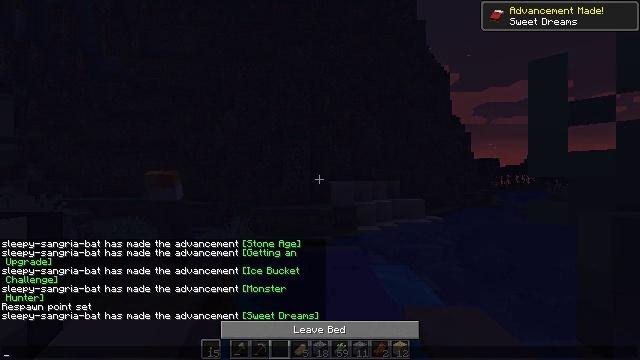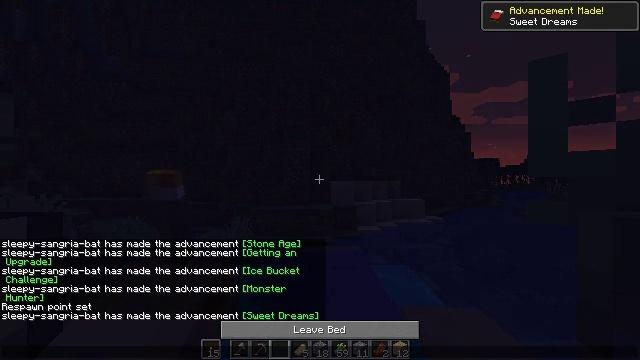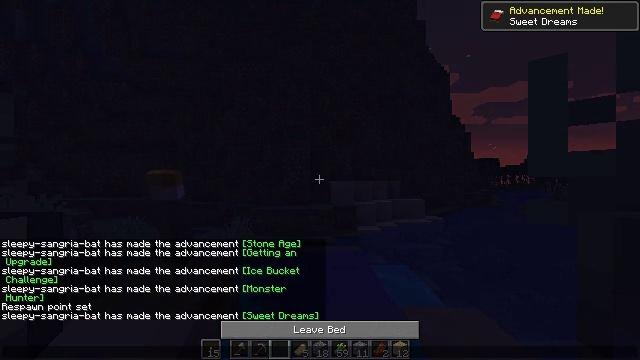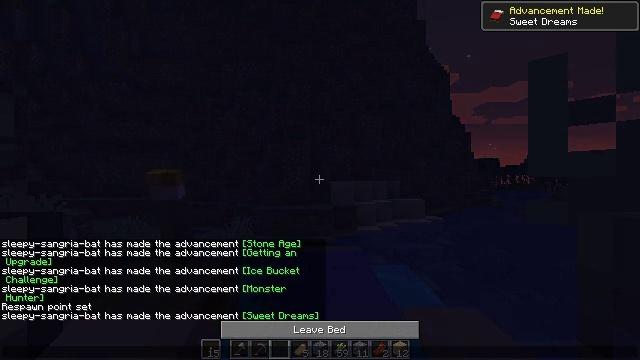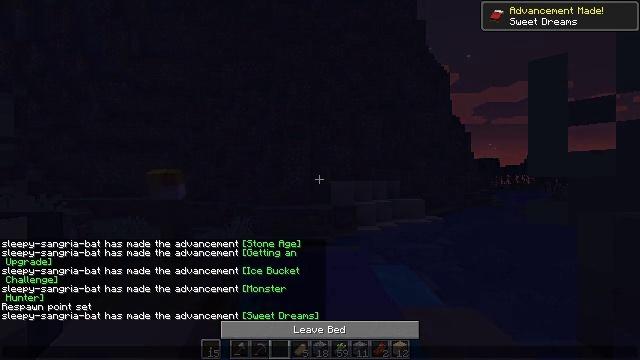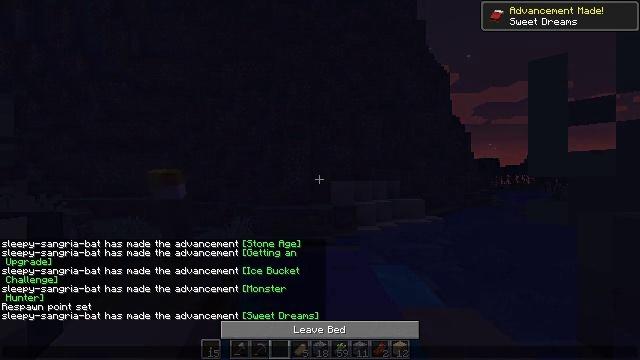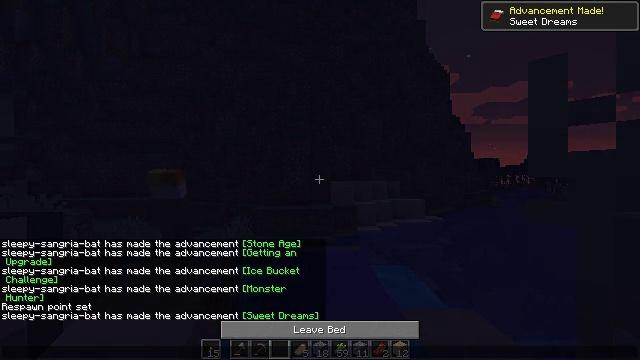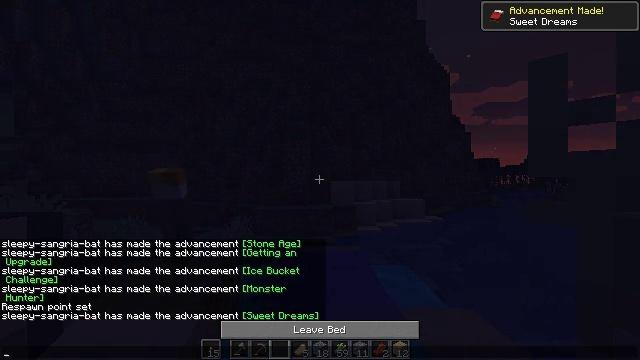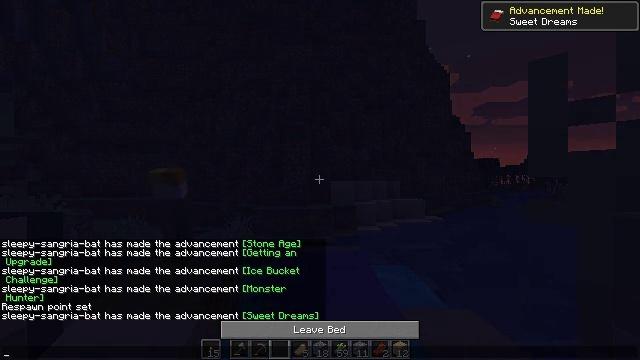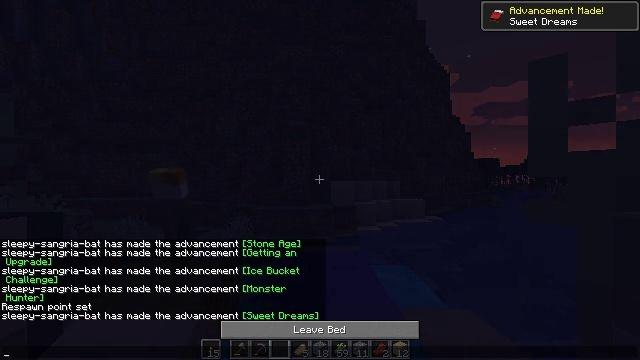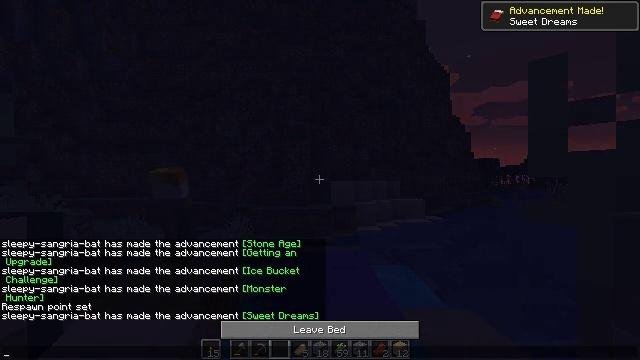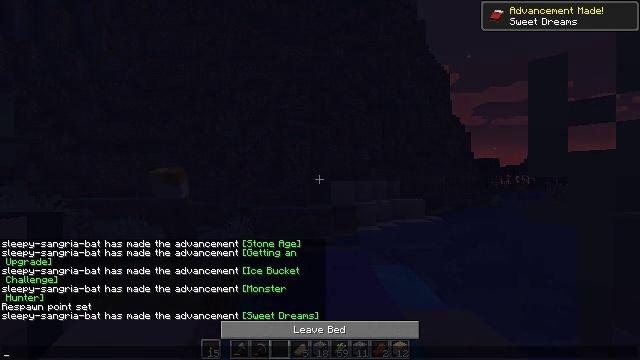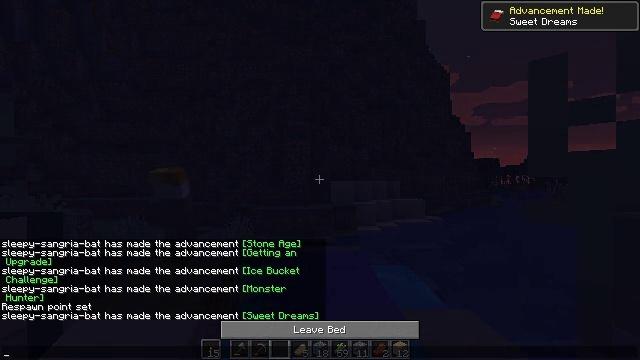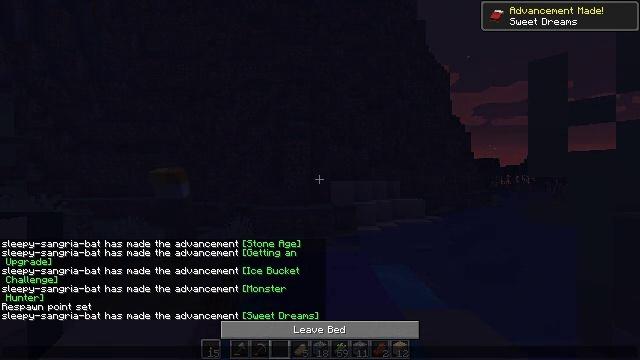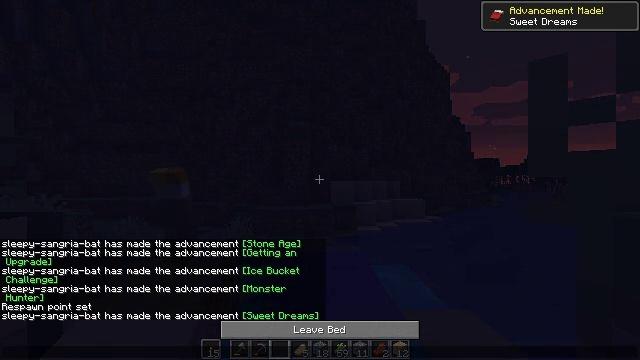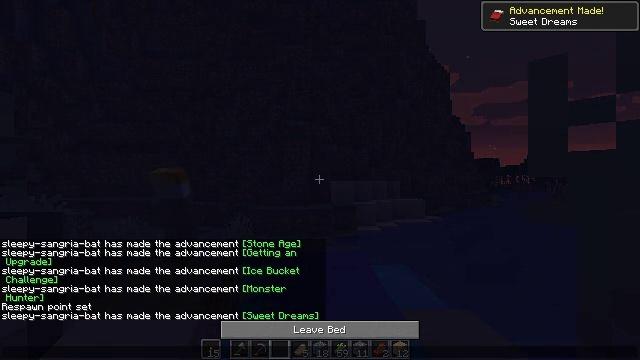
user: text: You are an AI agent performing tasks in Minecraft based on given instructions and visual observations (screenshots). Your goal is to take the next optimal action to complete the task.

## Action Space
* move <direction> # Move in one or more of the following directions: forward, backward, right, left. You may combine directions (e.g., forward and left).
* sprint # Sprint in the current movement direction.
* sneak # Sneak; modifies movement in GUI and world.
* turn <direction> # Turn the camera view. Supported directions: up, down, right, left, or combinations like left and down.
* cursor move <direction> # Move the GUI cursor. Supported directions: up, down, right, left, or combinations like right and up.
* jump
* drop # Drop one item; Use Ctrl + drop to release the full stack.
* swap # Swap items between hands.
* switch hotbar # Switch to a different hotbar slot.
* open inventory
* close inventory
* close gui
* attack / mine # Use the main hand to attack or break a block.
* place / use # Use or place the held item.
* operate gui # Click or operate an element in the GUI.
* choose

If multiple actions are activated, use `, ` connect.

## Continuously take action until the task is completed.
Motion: motion action
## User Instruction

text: Remove the light blue bed with left click.
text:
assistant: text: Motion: no_op
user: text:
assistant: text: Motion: no_op
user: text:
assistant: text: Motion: no_op
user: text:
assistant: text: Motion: no_op
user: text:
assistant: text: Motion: no_op
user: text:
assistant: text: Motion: no_op
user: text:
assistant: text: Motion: no_op
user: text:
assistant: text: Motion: no_op
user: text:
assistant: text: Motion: no_op
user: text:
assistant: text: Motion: no_op
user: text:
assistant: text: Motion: no_op
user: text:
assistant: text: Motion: no_op
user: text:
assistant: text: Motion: no_op
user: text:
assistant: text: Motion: no_op
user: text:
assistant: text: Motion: no_op
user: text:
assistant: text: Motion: no_op
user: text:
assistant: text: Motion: no_op
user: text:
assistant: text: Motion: no_op
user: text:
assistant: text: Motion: no_op
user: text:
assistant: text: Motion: no_op
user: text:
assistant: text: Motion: no_op
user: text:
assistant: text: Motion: no_op
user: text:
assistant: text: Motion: no_op
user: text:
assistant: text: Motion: no_op
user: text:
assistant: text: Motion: no_op
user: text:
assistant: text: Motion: no_op
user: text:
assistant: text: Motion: no_op
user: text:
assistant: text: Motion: no_op
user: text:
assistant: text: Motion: no_op
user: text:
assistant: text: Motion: no_op